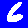
Digit: 6